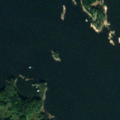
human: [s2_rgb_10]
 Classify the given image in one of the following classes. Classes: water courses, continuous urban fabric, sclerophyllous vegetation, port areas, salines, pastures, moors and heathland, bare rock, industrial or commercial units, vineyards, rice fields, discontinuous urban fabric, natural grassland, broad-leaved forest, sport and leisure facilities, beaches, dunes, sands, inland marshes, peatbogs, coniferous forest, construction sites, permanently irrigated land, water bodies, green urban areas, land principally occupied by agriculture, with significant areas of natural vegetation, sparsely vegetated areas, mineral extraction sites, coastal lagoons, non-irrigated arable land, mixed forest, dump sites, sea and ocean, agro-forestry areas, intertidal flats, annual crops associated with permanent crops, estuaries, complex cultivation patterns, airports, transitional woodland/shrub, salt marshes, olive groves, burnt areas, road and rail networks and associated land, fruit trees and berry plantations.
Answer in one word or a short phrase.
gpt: mixed forest, sea and ocean